Question: I need to build a table with 1 column and many rows, I am getting data from a server, and then I want to populate this data into the table.
In iOS I can use 'UITableVIew'. As I understand, I need to create 'gridLayout' on builder and then I need to find it by in the method 'onCreate'. Then I need to pass this object to my 'Asyncr' class, then I need to get data and build table in the method 'onpostexecute'.
Which of the methods I need to use? I want to do simple table like this (but example on iOS) without headers with date
>
Any ideas ?
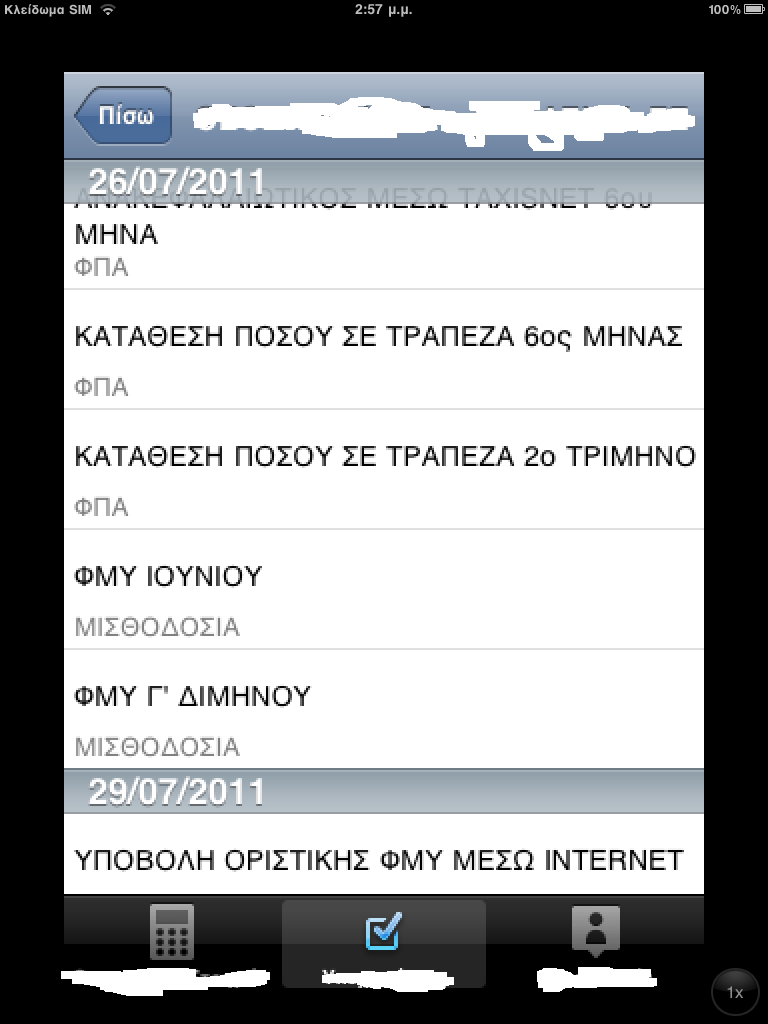
Answer: You can use custom <URL>
In 'onPostExecute(Object obj)' parse your data, and set the adapter.